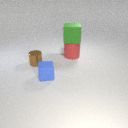
large green rubber cube above large red rubber cylinder